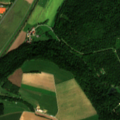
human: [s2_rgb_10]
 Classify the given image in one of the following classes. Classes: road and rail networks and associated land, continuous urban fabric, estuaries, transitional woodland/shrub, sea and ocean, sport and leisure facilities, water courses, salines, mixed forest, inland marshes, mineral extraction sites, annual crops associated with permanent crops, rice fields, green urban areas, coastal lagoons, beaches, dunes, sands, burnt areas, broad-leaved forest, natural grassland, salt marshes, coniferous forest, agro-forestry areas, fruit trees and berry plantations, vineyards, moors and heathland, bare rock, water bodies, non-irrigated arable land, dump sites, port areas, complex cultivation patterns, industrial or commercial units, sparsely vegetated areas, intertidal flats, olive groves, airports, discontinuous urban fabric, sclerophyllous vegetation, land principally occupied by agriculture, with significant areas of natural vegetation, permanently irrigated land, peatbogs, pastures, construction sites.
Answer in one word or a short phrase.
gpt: non-irrigated arable land, pastures, complex cultivation patterns, mixed forest